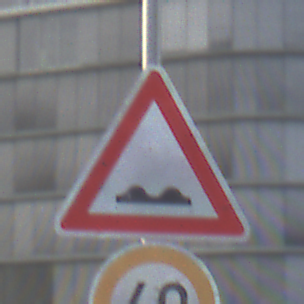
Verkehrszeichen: UnebeneFahrbahn
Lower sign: Geschwindigkeit40
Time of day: SunriseSunset
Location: Outdoor (Urban)
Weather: PartlyCloudy
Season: NotSpecified
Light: Natural